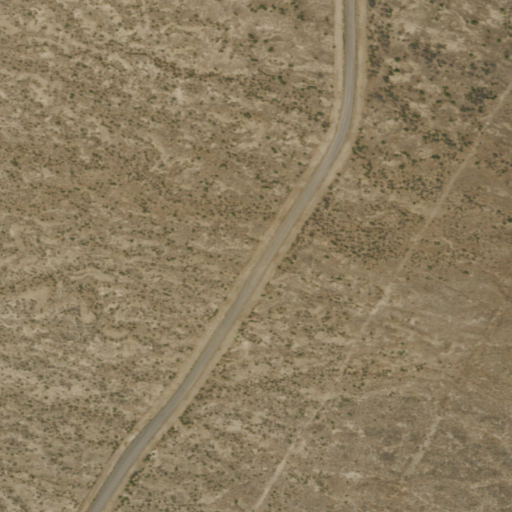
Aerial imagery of valley in Nevada named Mike O'Brian Canyon containing only shrub